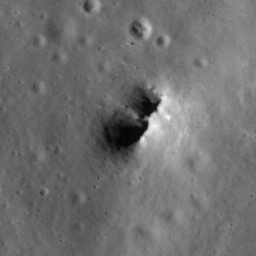
Pit: Copernicus 19b
Host crater: Copernicus
Host type: impact_melt
Lunar coordinates: latitude 10.133, longitude 339.605